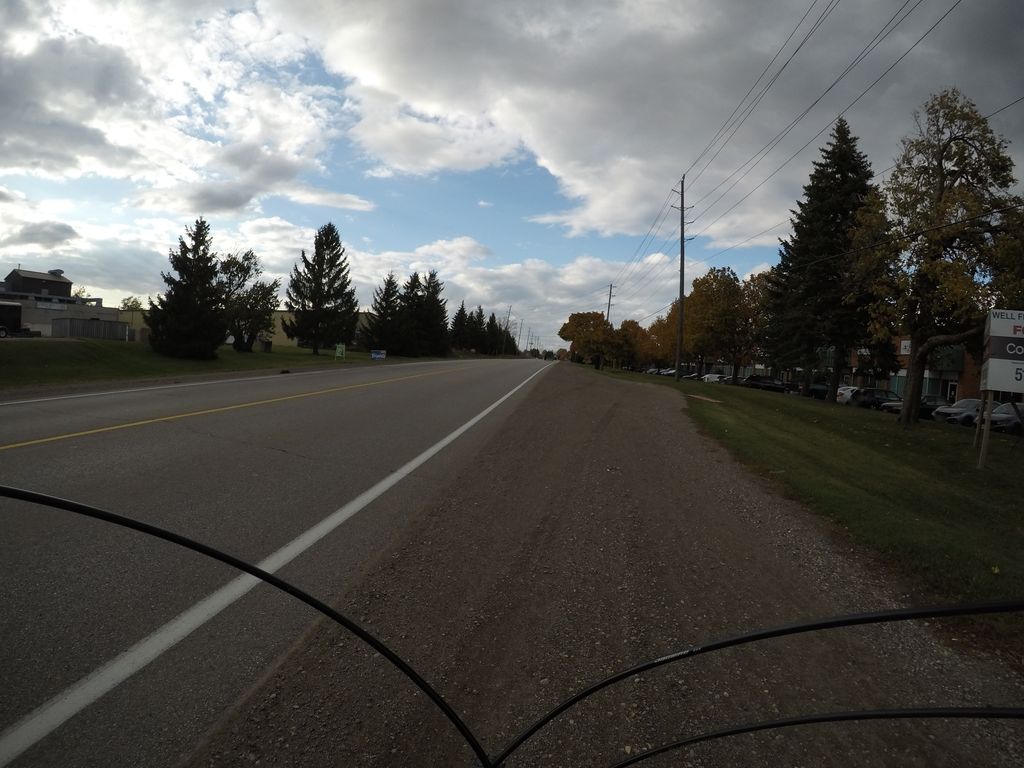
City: kitchener-waterloo